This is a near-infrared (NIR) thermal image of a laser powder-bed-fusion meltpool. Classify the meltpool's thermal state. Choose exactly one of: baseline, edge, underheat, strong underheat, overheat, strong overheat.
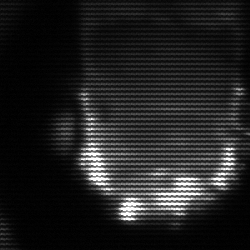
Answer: baseline